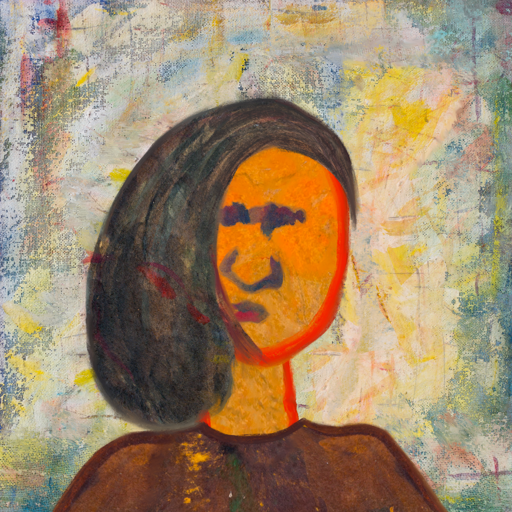
Background: Irani, Head And Neck Front: Sisters, Face Front: In_The_Sun, Bust: Comrade, Hair Front: Gypsy_Mother, Head Accessory: Blank, Second Necklace: Blank, Necklace: Blank, Baby: Blank